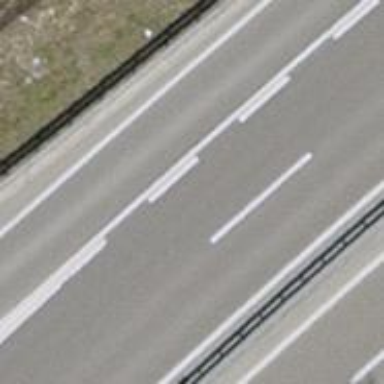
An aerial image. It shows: Asphalt motorway of trunk classification.